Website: apple
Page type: account-selection
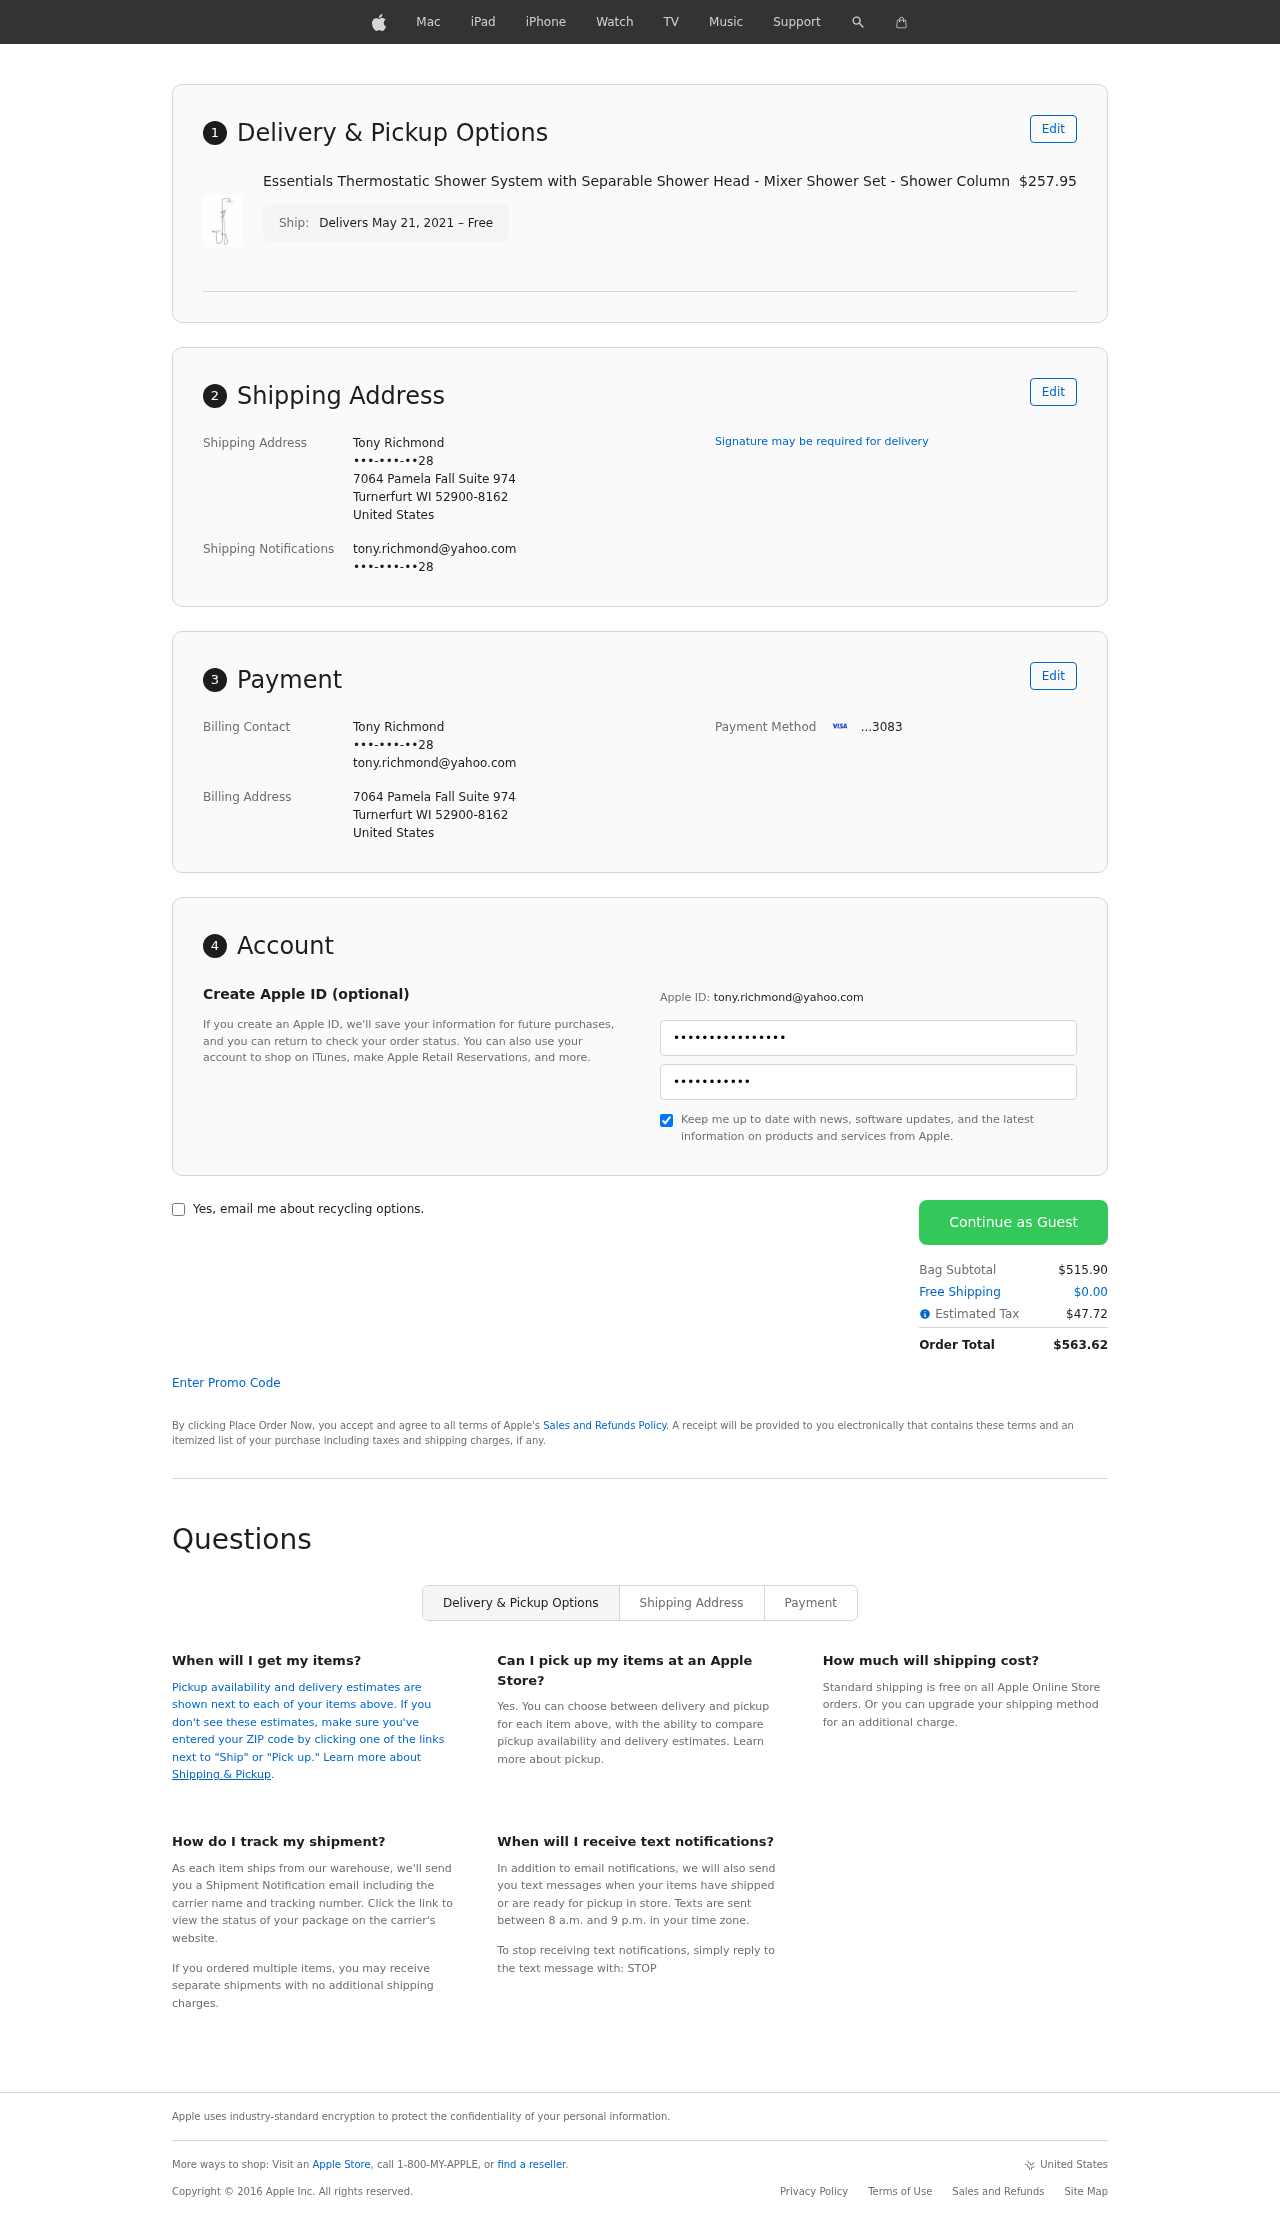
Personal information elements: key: PII_CARD_LAST4
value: ...3083
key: PII_CITY
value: Turnerfurt
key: PII_COUNTRY
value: United States
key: PII_EMAIL
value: tony.richmond@yahoo.com
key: PII_FULLNAME
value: Tony Richmond
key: PII_PHONE
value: •••-•••-••28
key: PII_POSTCODE_FULL
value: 52900-8162
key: PII_POSTCODE_FULL
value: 52900
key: PII_STATE_ABBR
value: WI
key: PII_STREET
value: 7064 Pamela Fall Suite 974
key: PII_PHONE2
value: •••-•••-••28
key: PII_FIRSTNAME
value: Tony
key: PII_LASTNAME
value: Richmond
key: PII_FULLNAME2
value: Tony Richmond
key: PII_FULLNAME3
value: Tony Richmond
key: PII_FIRSTNAME2
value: Tony
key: PII_FIRSTNAME3
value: Tony
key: PII_LASTNAME2
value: Richmond
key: PII_LASTNAME3
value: Richmond
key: PII_FIRSTNAME_DERIVED
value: Tony
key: PII_LASTNAME_DERIVED
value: Richmond
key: PII_FULLNAME_DERIVED
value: Tony Richmond
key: PII_NAME_FULL_DERIVED
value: Tony Richmond
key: PII_PHONE3
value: •••-•••-••28
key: PII_EMAIL2
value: tony.richmond@yahoo.com
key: PII_EMAIL3
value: tony.richmond@yahoo.com
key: PII_POSTCODE
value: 52900
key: PII_POSTCODE_EXT
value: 8162
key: PII_POSTCODE_NUMERIC
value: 52900
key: PII_POSTCODE_EXT_NUMERIC
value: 8162
Product elements: key: PRODUCT1_NAME
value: Essentials Thermostatic Shower System with Separable Shower Head - Mixer Shower Set - Shower Column
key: PRODUCT1_PRICE
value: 257.95
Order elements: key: ORDER_DELIVERY_DATE
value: Delivers May 21, 2021 – Free
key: ORDER_SUBTOTAL
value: $515.90
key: ORDER_SHIPPING_COST
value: $0.00
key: ORDER_TAX
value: $47.72
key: ORDER_TOTAL
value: $563.62